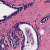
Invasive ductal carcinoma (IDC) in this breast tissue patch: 0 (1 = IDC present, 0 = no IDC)